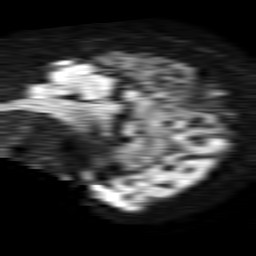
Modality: TRACE
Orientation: sagittal
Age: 52
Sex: female
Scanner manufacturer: philips
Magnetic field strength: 1.5 T
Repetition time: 4.6 s
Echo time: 0.08517 s